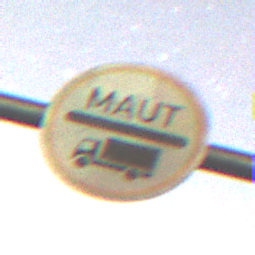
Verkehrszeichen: Mautpflicht
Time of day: Night
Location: Outdoor (Suburban)
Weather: Clear
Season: NotSpecified
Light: Artificial